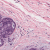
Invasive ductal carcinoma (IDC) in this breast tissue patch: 0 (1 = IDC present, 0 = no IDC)